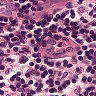
Metastatic tissue present: no